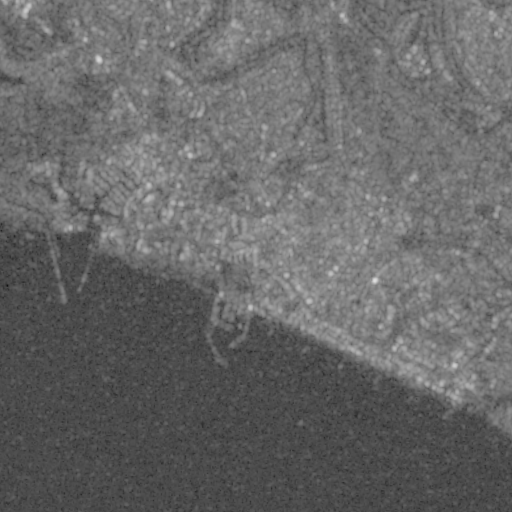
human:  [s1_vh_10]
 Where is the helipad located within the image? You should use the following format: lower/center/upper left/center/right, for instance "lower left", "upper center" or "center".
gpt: The helipad is located in the upper left of the image.
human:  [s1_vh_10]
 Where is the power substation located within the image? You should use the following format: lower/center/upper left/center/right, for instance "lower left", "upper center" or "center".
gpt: The power substation is located in the upper left of the image.
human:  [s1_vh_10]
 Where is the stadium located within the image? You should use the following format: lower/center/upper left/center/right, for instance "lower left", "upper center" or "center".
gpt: The stadium is located in the center of the image.
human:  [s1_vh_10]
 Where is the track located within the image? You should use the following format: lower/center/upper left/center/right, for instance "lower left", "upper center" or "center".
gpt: The track is located in the center of the image.
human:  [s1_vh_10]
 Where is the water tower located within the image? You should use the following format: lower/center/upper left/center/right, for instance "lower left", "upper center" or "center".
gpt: The water tower is located in the center right of the image.
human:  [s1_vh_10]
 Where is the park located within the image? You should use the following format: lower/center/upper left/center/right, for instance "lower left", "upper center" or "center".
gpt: There is no park in the image.

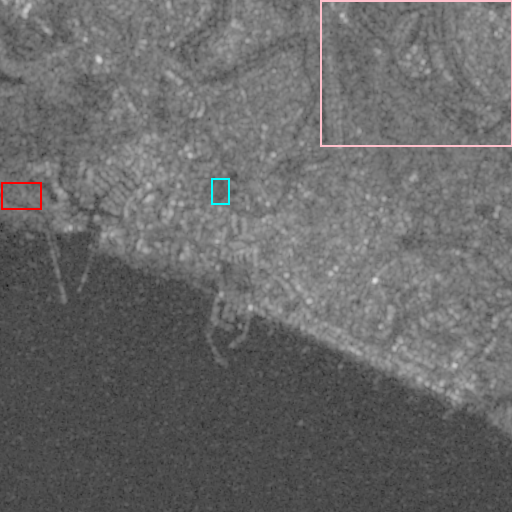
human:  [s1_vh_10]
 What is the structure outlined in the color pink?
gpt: The structure outlined in pink is a park.
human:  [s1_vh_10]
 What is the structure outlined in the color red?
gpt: The structure outlined in red is a parking lot.
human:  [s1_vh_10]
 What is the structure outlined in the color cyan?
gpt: The structure outlined in cyan is a stadium.
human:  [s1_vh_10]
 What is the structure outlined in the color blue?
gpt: There is no blue outline.